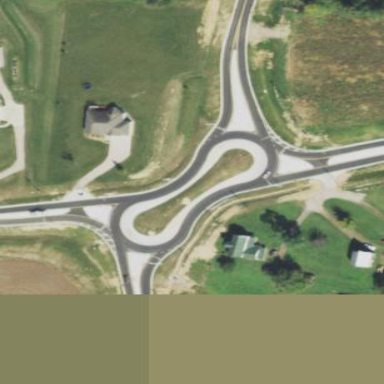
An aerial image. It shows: Secondary road around roundabout.